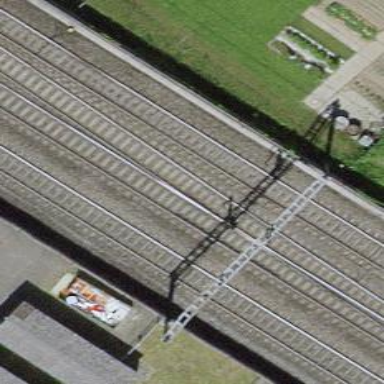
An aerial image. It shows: Single railway track with electrified contact line.